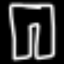
Label: pants